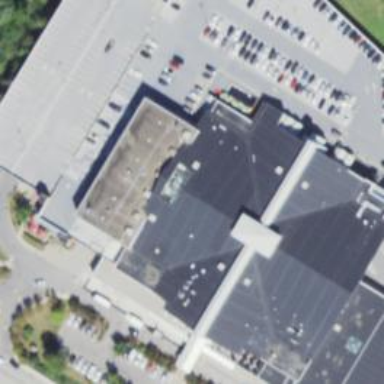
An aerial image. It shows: Cinema.